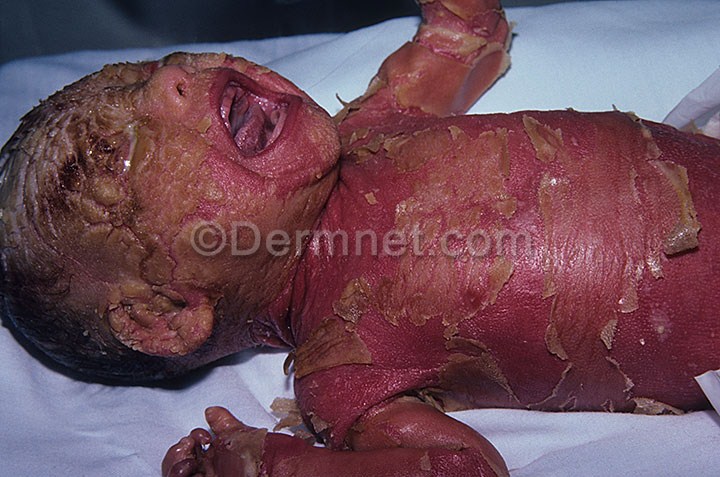
Disease: Atopic Dermatitis Photos